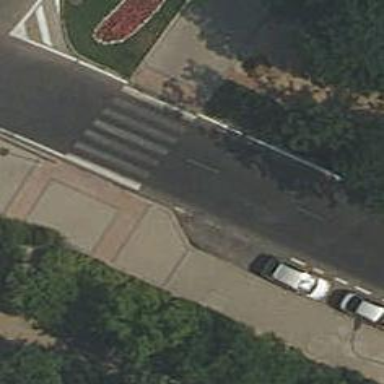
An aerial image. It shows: Uncontrolled zebra crossing on the road.